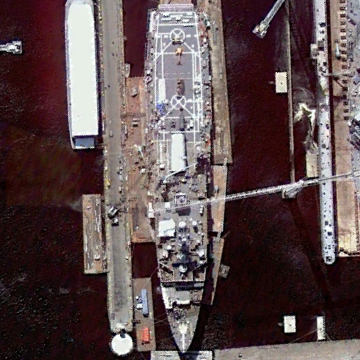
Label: combat